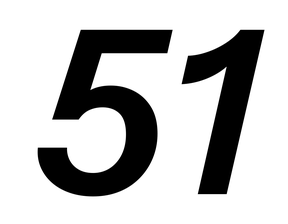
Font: InstrumentSans-Italic_SemiBold_Italic